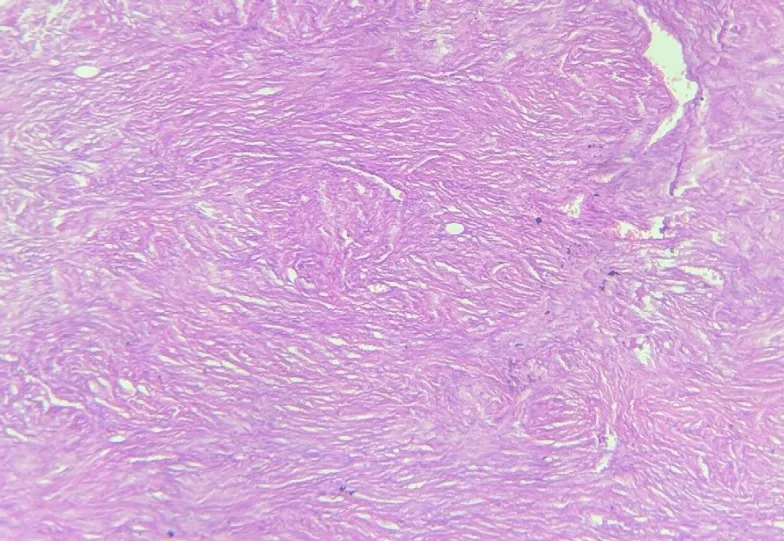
Histopathology of the specimen showed spindle cell tumour with myxoid changes and areas of necrosis and low mitotic count (1-2/hpf):diagnostic of DFSP.
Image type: pathology (h&e)